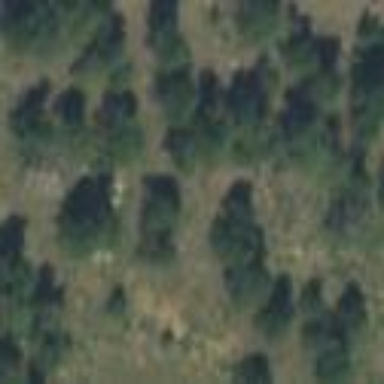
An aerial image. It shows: Woodland with evergreen needle-leaved trees.